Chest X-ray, PA view. Patient: 61 years old, sex M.
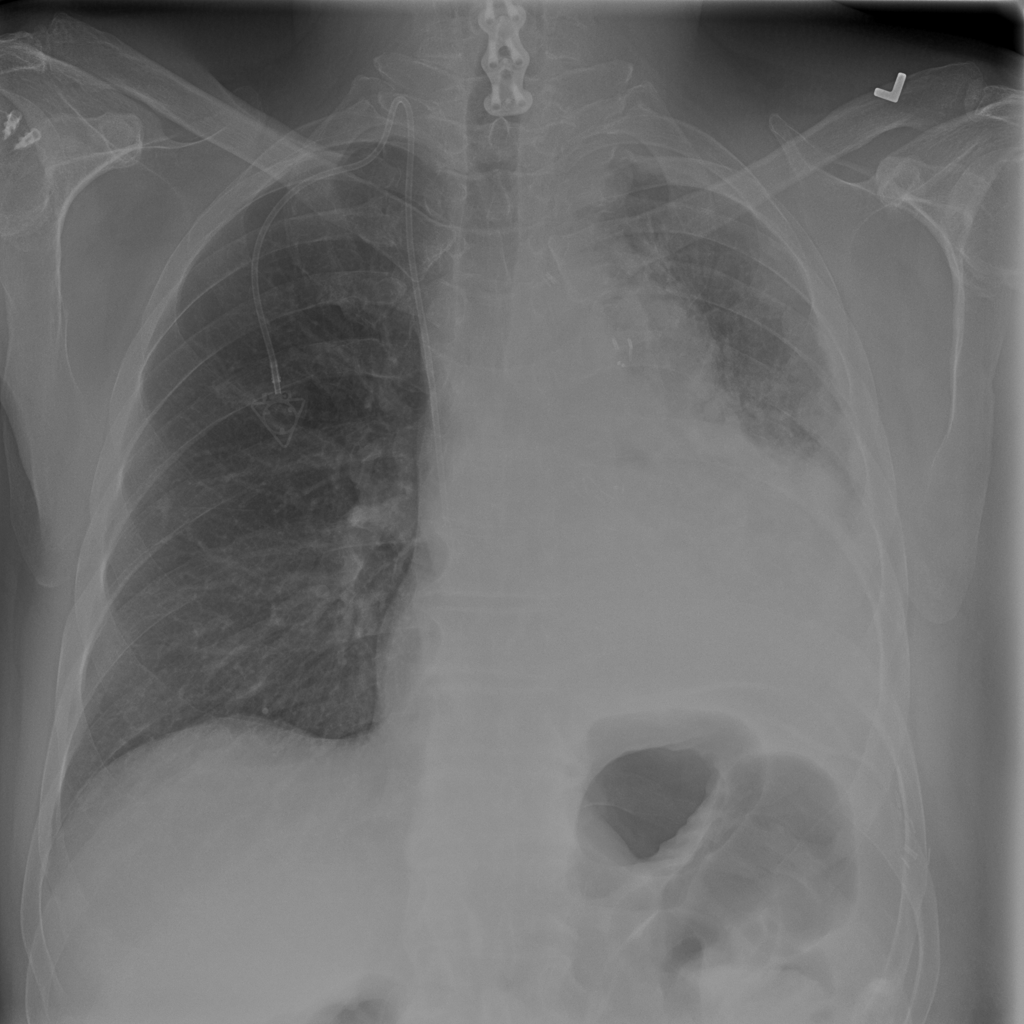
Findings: No Finding